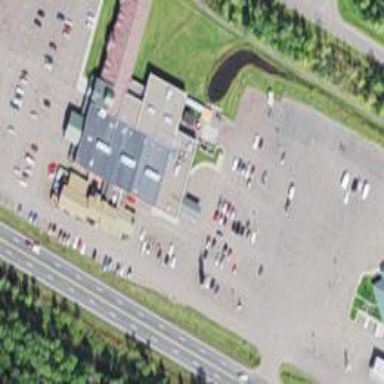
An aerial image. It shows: Building designated as casino.